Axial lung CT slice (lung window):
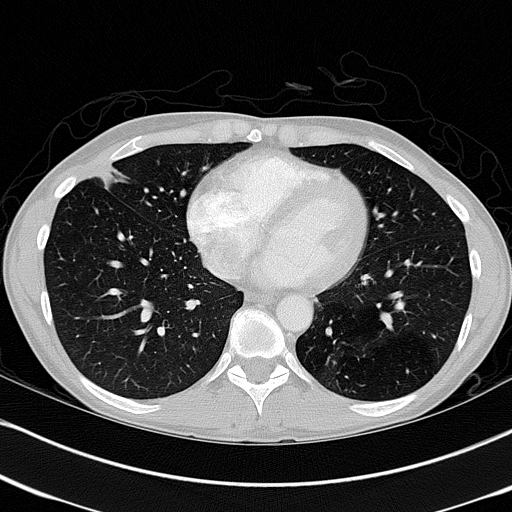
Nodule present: yes
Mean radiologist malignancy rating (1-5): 3